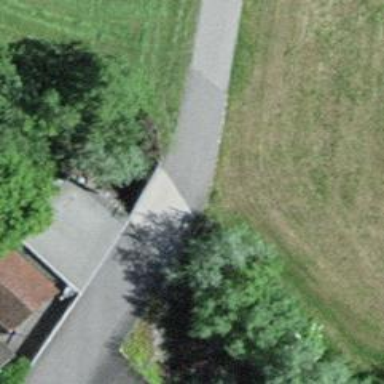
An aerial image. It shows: Service road with paved surface.